Chest X-ray:
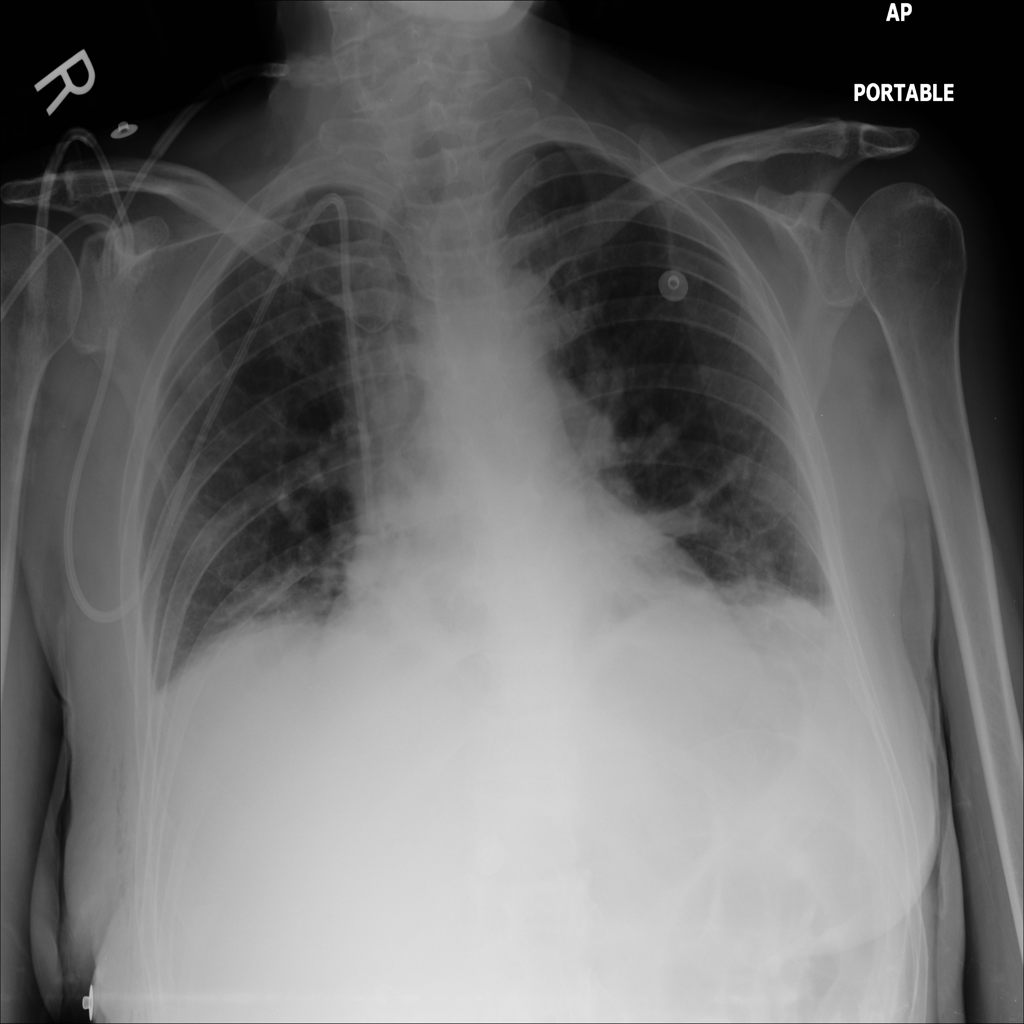
Findings: Consolidation, Effusion
No abnormal finding: no